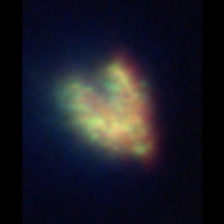
Taxon: Unknown_detritus
Group: Unknown